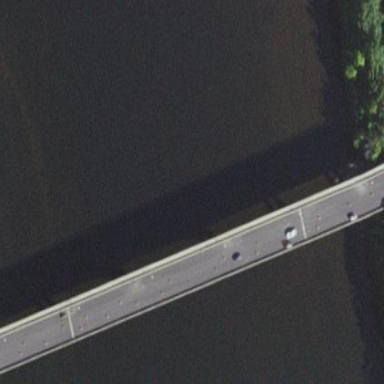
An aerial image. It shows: Man-made bridge.